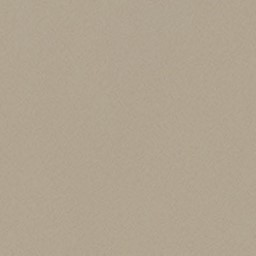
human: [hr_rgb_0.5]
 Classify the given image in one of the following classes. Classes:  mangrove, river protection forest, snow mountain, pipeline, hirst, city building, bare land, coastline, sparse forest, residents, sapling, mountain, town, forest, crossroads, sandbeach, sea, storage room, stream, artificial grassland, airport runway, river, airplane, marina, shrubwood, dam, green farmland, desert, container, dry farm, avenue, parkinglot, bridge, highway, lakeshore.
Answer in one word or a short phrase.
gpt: desert